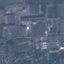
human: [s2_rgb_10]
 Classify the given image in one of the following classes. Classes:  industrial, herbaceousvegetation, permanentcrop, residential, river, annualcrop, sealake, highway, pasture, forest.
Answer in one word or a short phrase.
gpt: Industrial